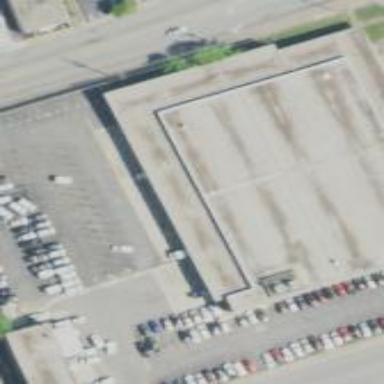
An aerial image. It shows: Post office building.